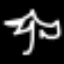
Label: palm tree